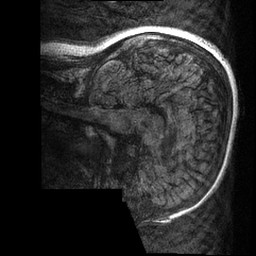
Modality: T2w
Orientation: sagittal
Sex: female
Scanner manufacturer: ge
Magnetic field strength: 3 T
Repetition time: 6 s
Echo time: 0.1271 s